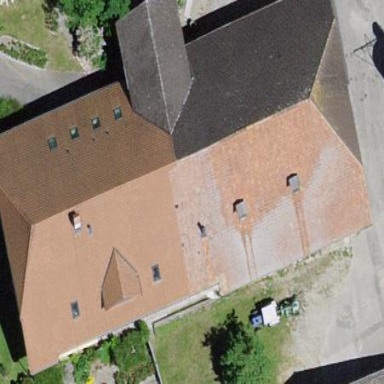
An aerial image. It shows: Farm building.